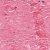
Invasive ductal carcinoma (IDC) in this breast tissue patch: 0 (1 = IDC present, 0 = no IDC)